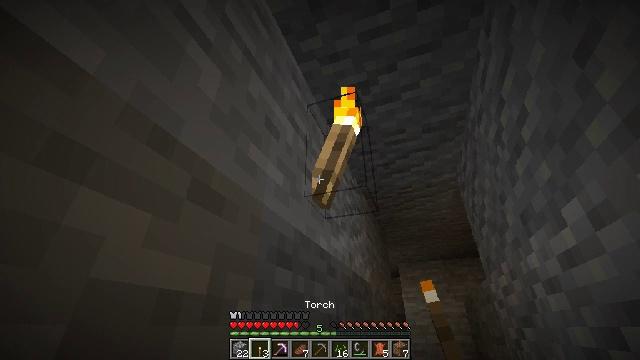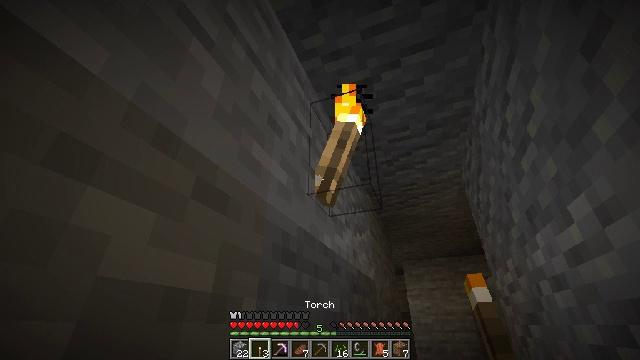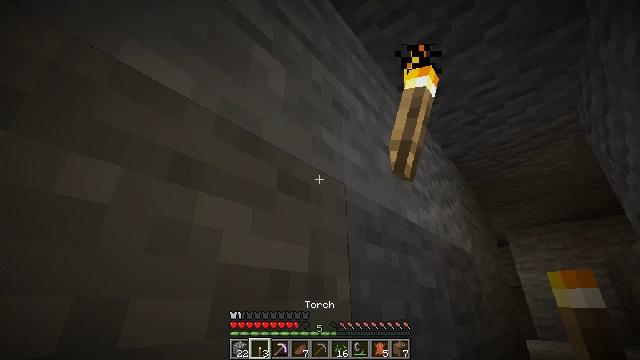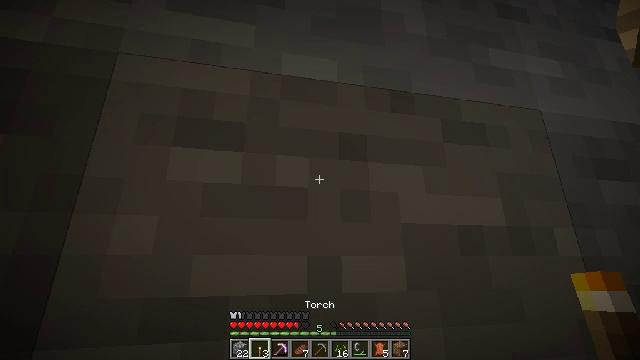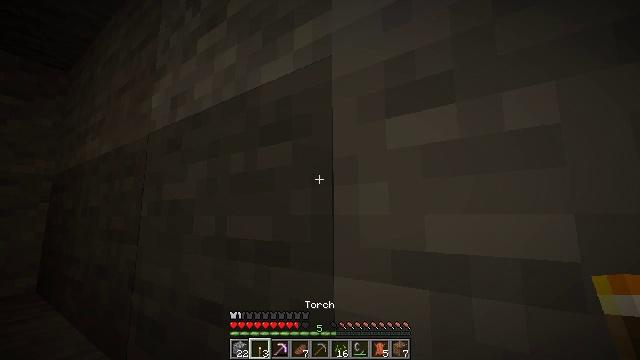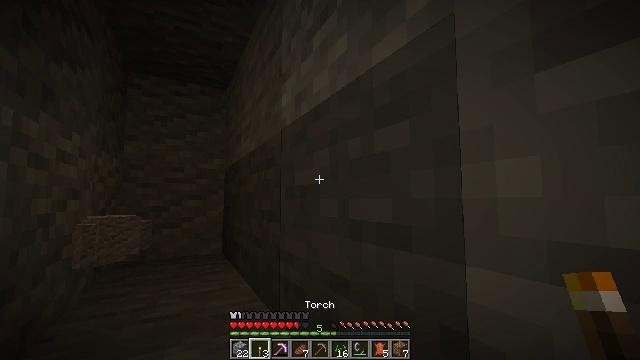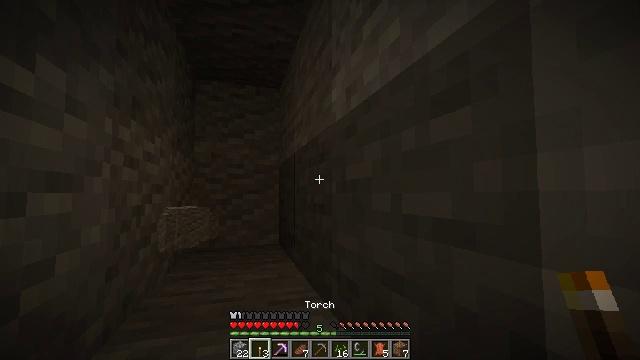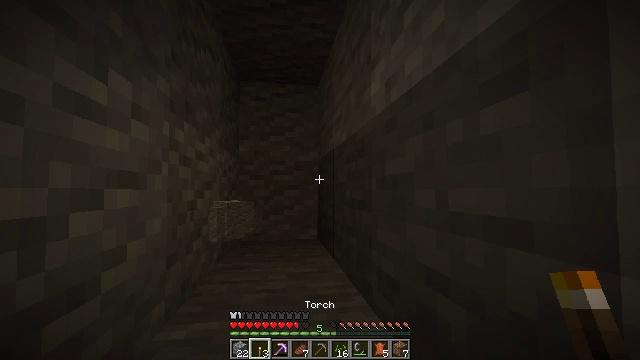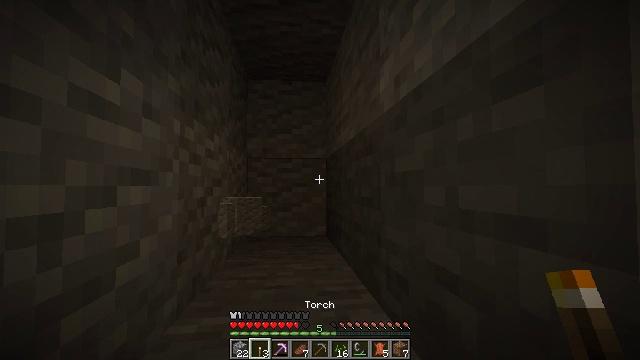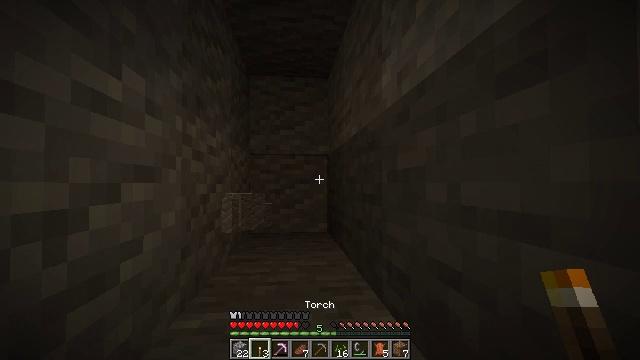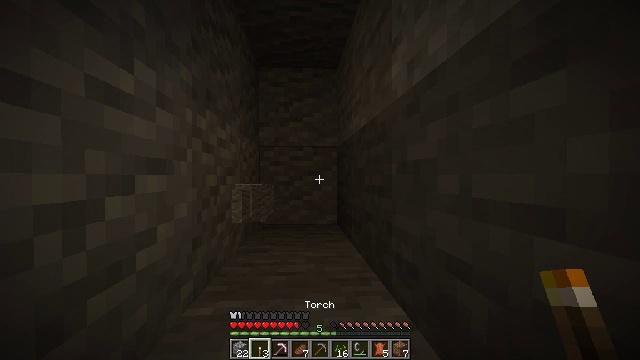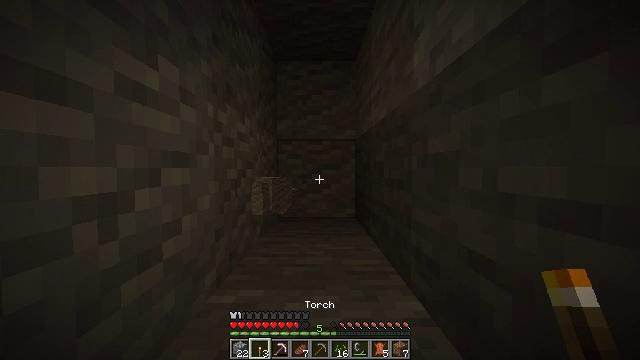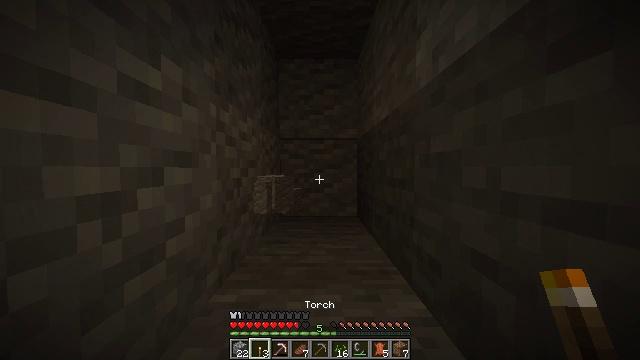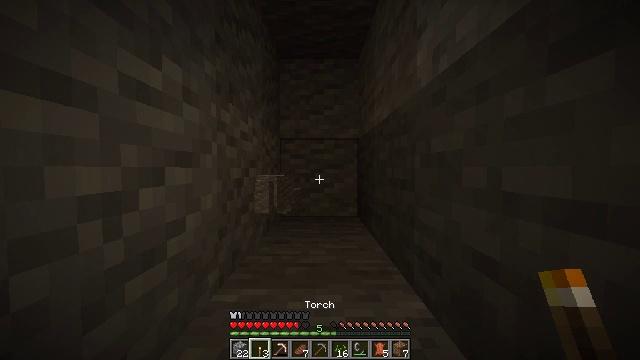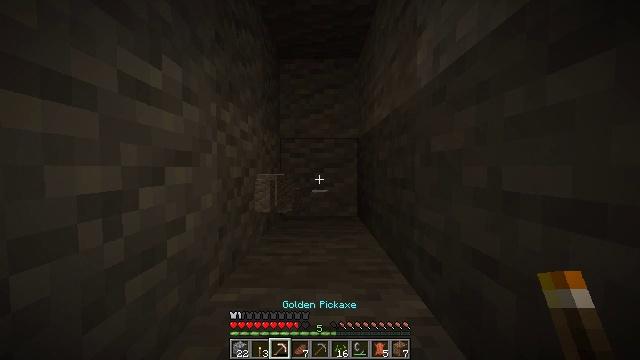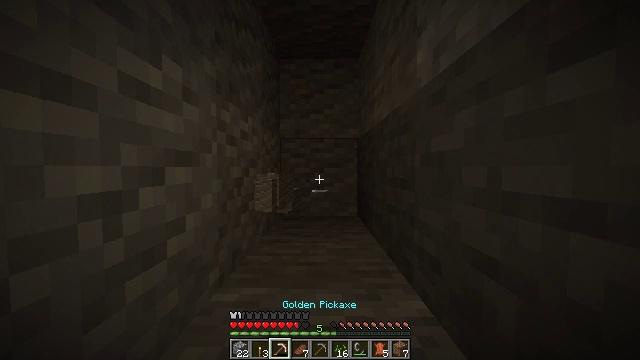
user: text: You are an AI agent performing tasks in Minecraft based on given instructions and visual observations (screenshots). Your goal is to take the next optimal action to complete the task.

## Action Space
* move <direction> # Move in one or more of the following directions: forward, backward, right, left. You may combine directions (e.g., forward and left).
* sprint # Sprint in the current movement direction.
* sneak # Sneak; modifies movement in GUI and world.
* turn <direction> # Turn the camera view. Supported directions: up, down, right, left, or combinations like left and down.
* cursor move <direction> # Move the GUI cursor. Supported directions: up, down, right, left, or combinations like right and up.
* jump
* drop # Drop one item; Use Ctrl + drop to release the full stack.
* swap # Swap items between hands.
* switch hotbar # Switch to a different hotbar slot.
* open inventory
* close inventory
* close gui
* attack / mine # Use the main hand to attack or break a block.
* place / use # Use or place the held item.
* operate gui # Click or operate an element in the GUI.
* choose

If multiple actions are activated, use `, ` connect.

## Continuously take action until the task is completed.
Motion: motion action
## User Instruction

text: Break the andesite to collect it.
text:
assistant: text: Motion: no_op
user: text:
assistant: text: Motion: turn left and down
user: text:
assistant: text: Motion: turn left and down
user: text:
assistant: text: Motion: turn left and down
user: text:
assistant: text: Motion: turn left and down
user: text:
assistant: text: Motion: turn left and down
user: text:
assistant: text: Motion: turn left
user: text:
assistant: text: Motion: turn left
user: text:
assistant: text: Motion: no_op
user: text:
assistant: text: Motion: turn left and down
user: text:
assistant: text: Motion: turn left and down
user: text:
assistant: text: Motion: no_op
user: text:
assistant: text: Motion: no_op
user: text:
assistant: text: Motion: no_op
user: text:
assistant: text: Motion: no_op
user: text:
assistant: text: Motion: no_op
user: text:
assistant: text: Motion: no_op
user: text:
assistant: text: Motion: no_op
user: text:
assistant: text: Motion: move forward
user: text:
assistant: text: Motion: move forward, jump
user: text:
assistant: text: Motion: move forward, jump
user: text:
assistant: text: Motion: move forward, turn left and down, jump
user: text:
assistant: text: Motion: move forward, turn left and down, jump
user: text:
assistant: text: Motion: move forward, turn left and down, jump
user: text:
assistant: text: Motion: move forward, turn left and down, jump
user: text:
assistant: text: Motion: move forward, turn down, jump
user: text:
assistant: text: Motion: turn left and down
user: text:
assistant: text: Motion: turn down
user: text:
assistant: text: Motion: no_op
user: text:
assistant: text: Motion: no_op